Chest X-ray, PA view. Patient: 57 years old, sex F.
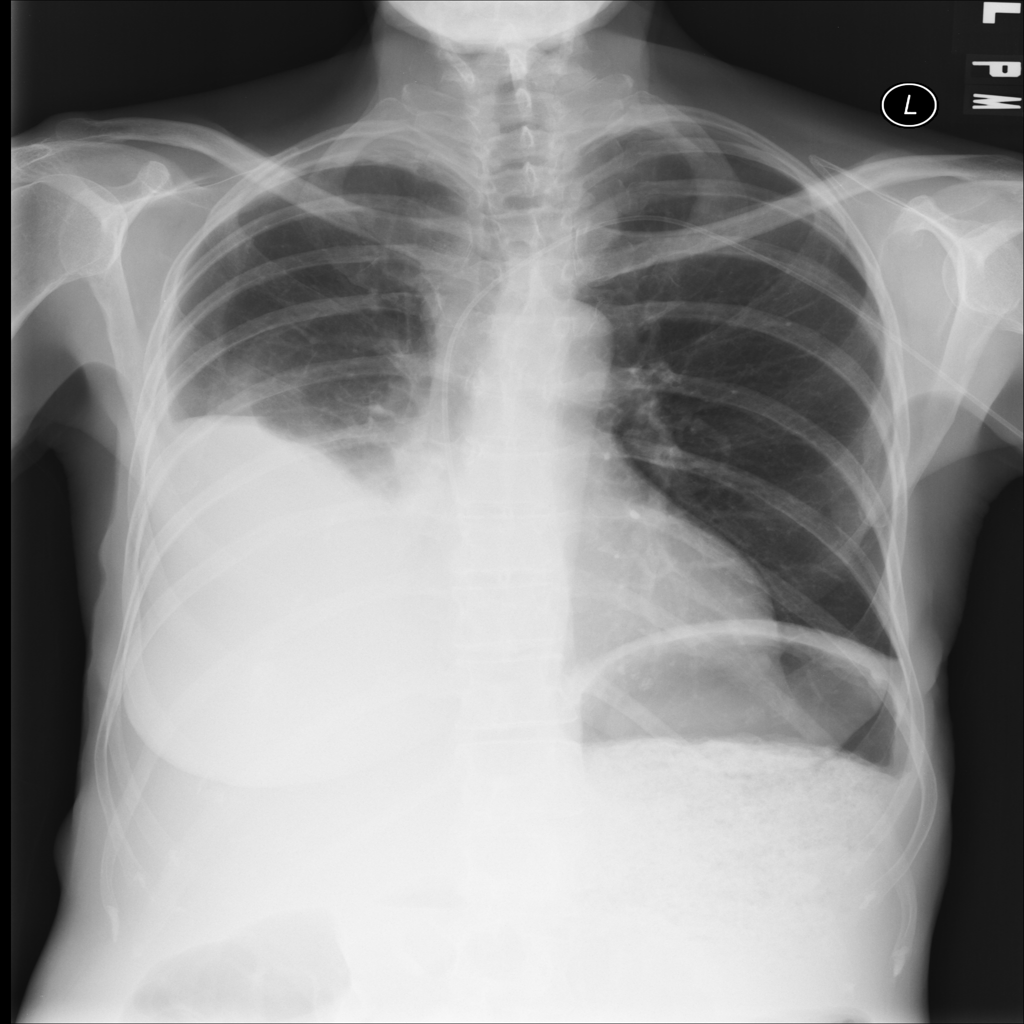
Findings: Effusion, Pleural_Thickening